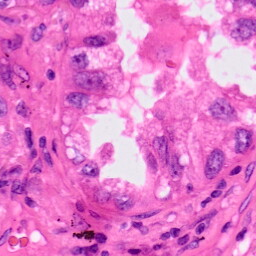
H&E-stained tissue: Lung